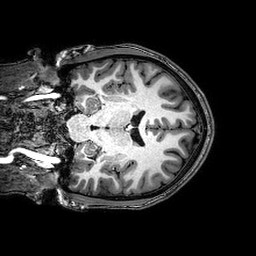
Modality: T1w
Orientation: coronal
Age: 23
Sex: male
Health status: healthy
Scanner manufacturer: philips
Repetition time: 0.008194 s
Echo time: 0.00376 s